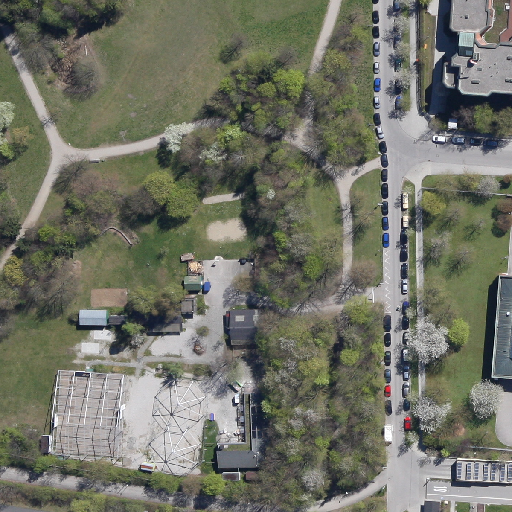
Referring expression: paved road